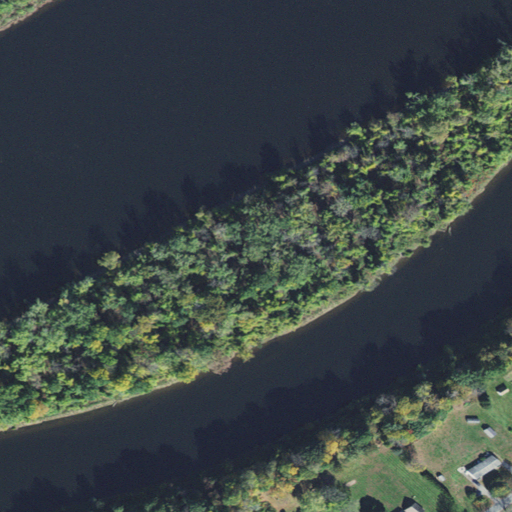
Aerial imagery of island in Massachusetts named Kidds Island containing open water, woody wetlands, pasture, deciduous forest, herbaceous wetlands, medium intensity development, low intensity development, and cultivated crops